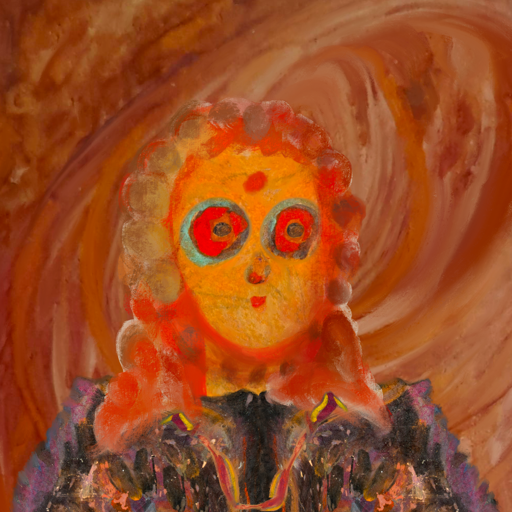
Background: Pious_Lady, Head And Neck Front: Sisters, Face Front: Sisters, Bust: Gypsy_Queen, Hair Front: Rupkatha, Head Accessory: Blank, Second Necklace: Gypsy_Mother_1, Necklace: Blank, Baby: Blank